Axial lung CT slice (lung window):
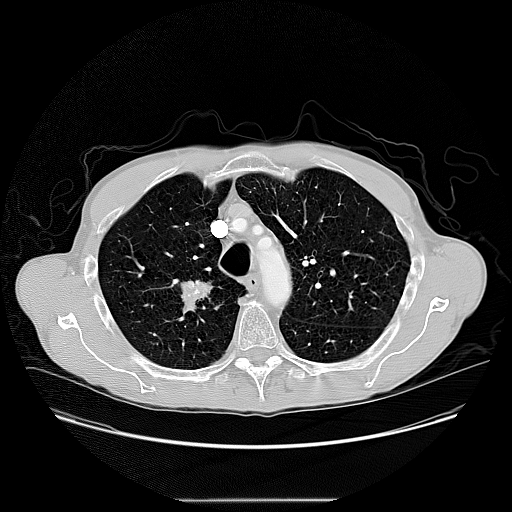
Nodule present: yes
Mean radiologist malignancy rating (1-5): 4.75